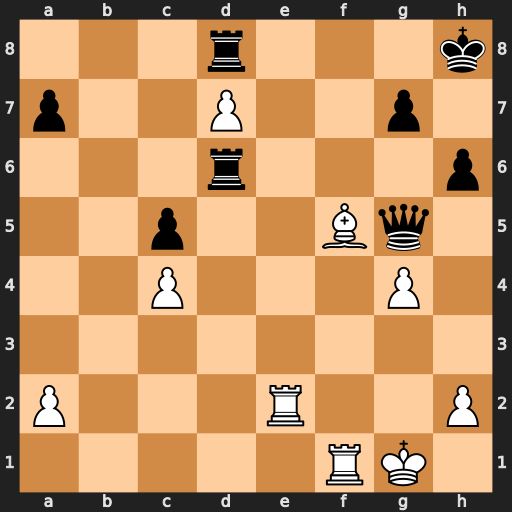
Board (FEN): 3r3k/p2P2p1/3r3p/2p2Bq1/2P3P1/8/P3R2P/5RK1
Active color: w
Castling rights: -
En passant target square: -
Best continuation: Re8+ Rxe8 dxe8=Q#